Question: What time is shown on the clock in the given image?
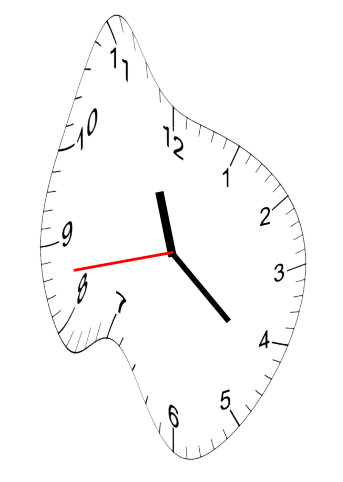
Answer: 11:21:43